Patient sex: M
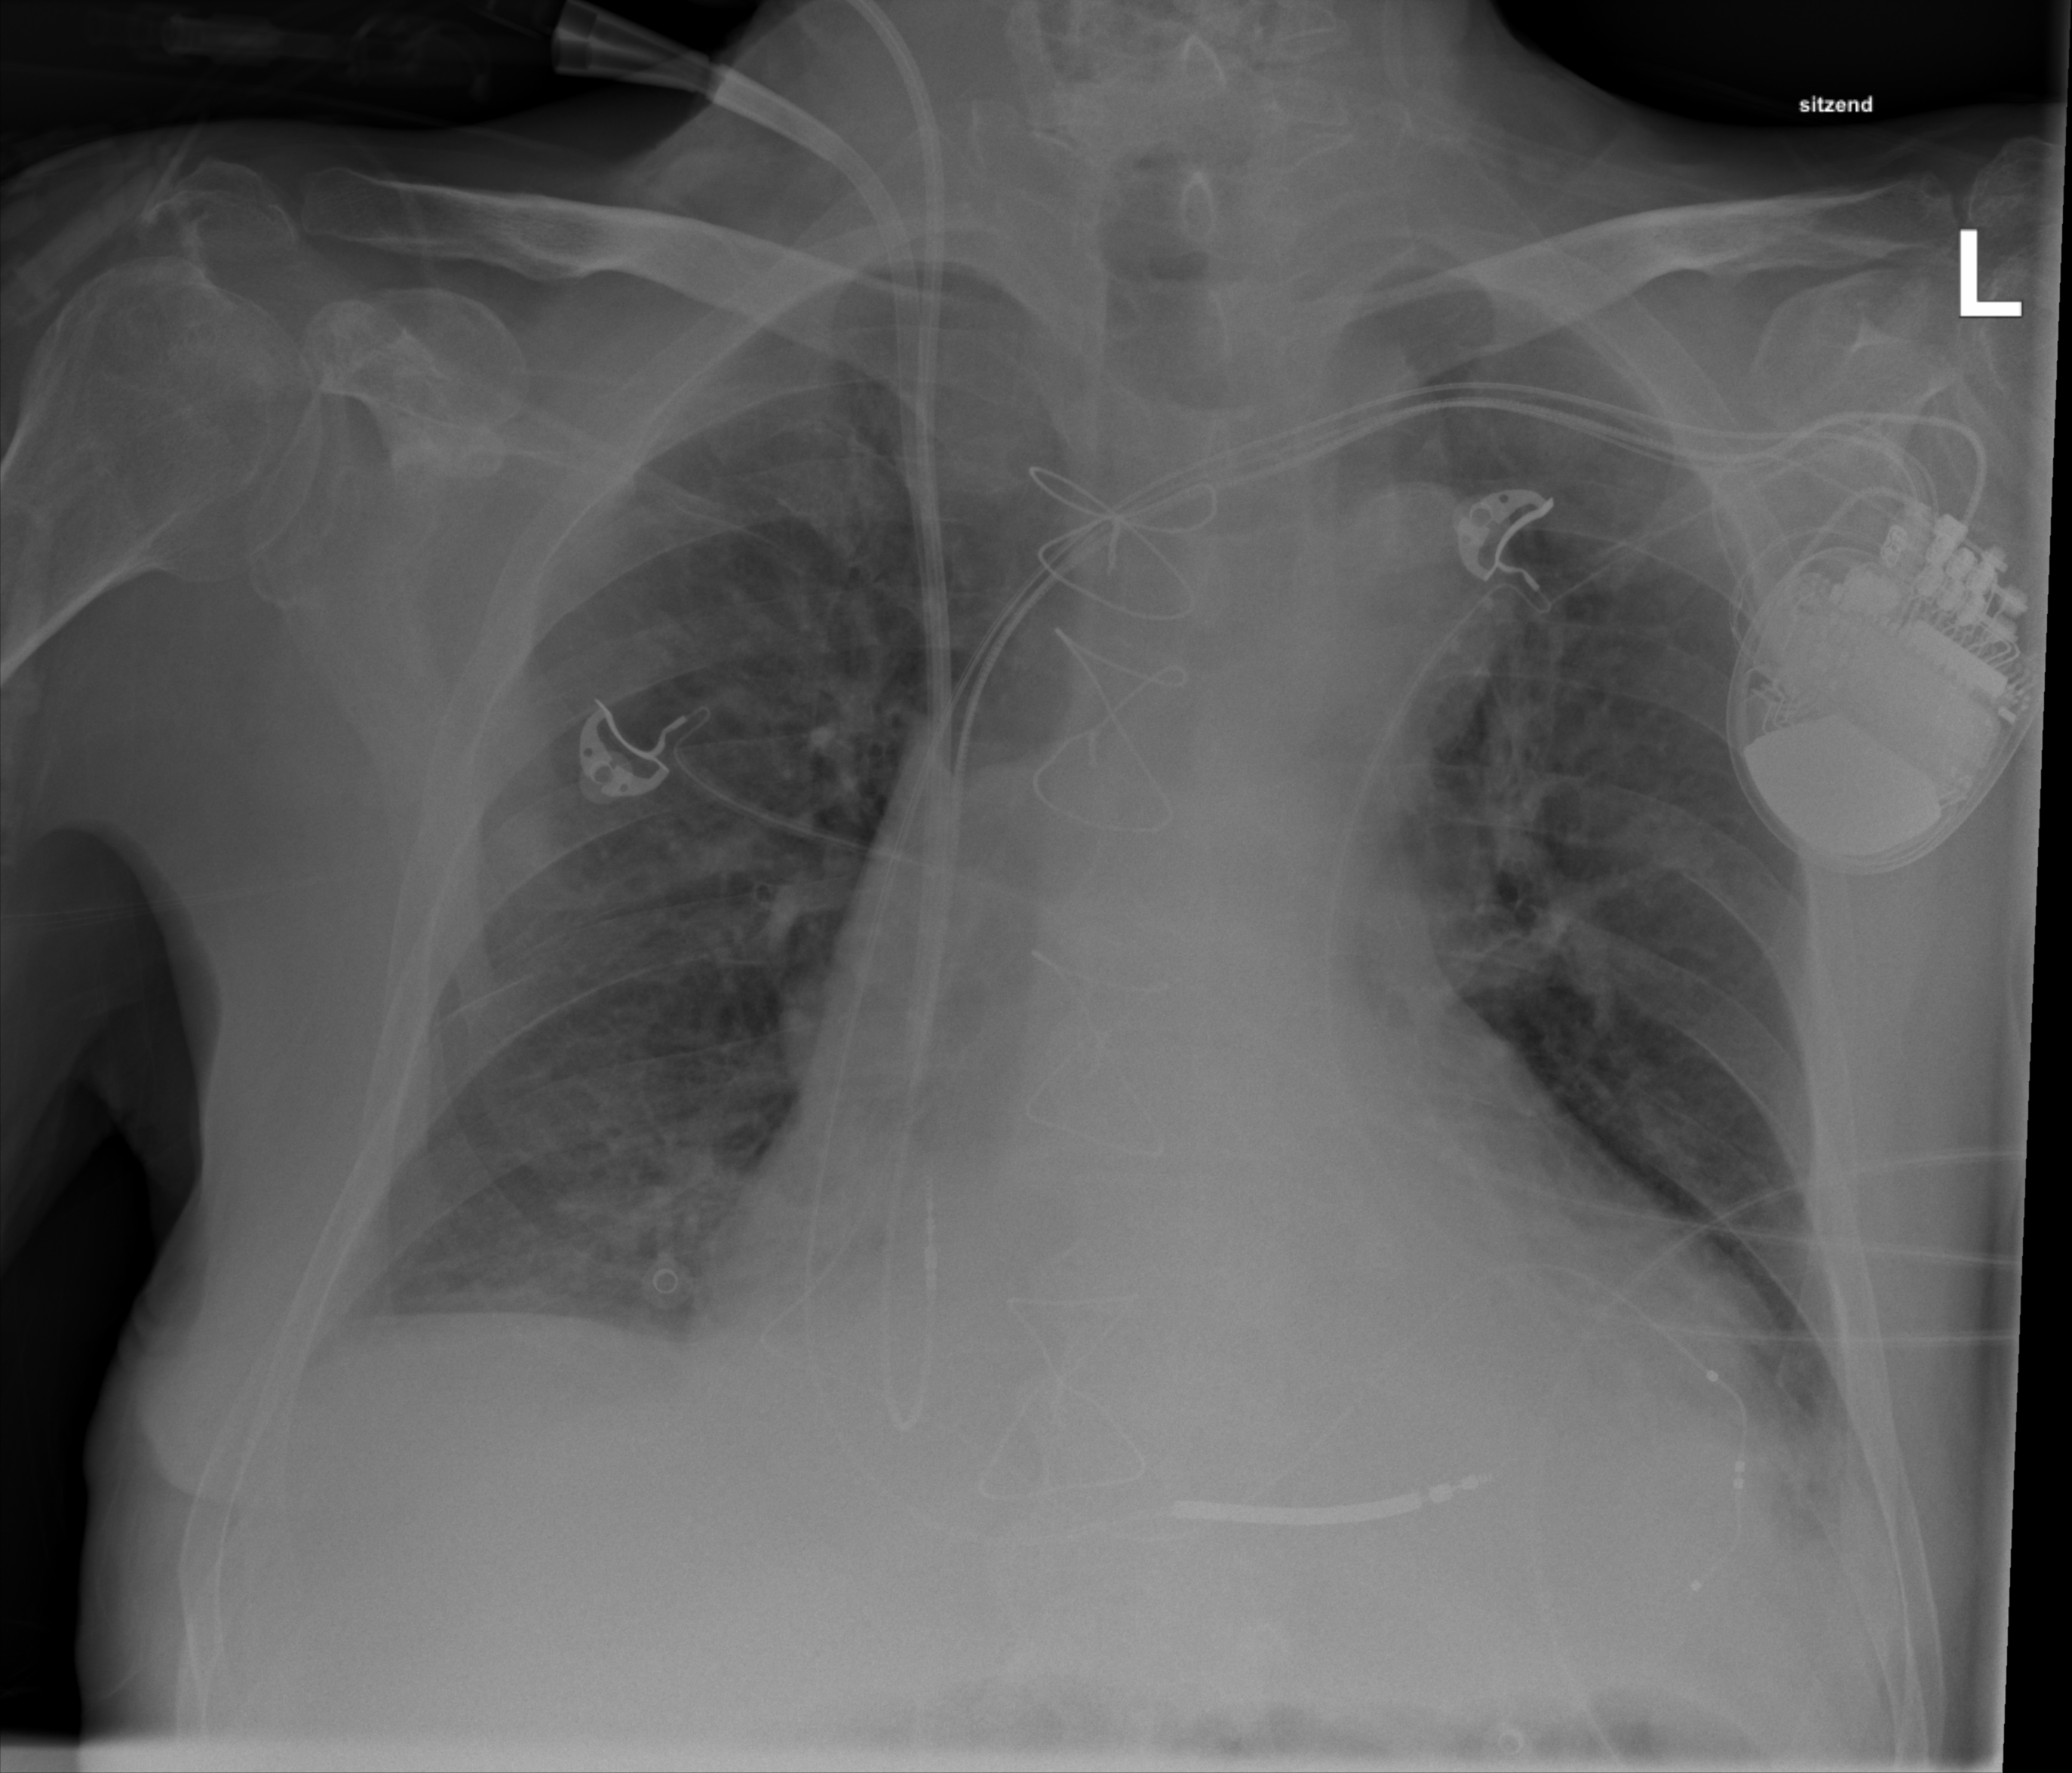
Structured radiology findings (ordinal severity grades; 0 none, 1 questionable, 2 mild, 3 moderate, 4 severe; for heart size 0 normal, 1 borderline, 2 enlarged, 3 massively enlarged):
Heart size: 3
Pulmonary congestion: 2
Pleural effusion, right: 1
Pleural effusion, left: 2
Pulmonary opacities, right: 2
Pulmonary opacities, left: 0
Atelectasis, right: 2
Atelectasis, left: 2